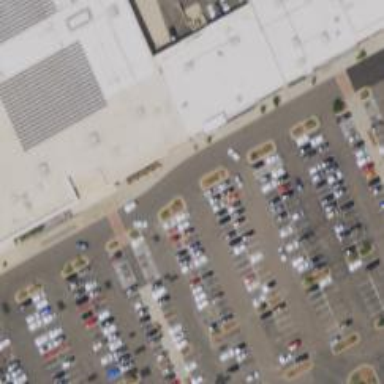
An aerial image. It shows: Parking space is available.